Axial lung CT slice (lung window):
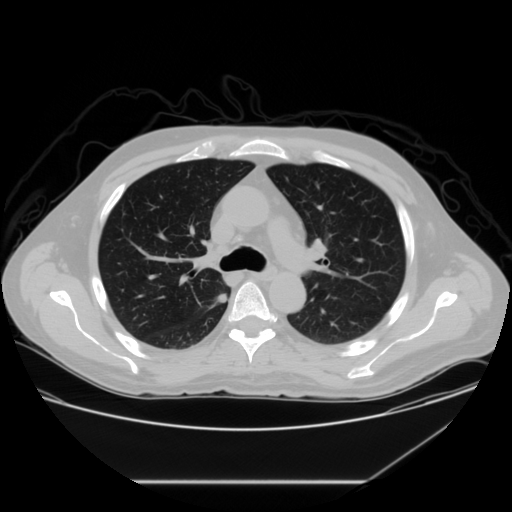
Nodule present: yes
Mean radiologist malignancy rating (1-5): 4.5